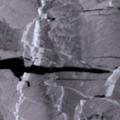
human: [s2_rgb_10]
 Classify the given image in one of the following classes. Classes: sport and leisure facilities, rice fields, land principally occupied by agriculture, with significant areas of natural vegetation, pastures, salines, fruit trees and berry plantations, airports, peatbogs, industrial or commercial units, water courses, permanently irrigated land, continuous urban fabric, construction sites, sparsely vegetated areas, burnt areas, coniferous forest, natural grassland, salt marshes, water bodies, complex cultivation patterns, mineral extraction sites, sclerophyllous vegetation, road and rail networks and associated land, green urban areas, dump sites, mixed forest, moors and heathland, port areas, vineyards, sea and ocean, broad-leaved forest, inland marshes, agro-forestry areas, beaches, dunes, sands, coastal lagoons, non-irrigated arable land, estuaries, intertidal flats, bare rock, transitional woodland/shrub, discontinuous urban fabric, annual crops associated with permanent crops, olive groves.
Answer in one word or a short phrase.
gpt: sea and ocean